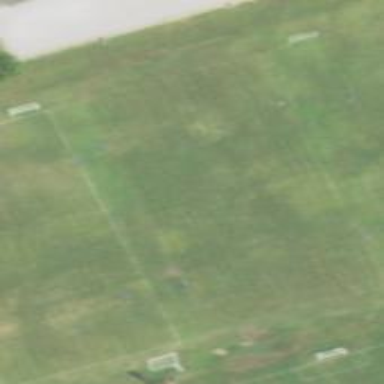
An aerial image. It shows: Soccer pitch for leisureland activities.